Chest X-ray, PA view. Patient: 63 years old, sex M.
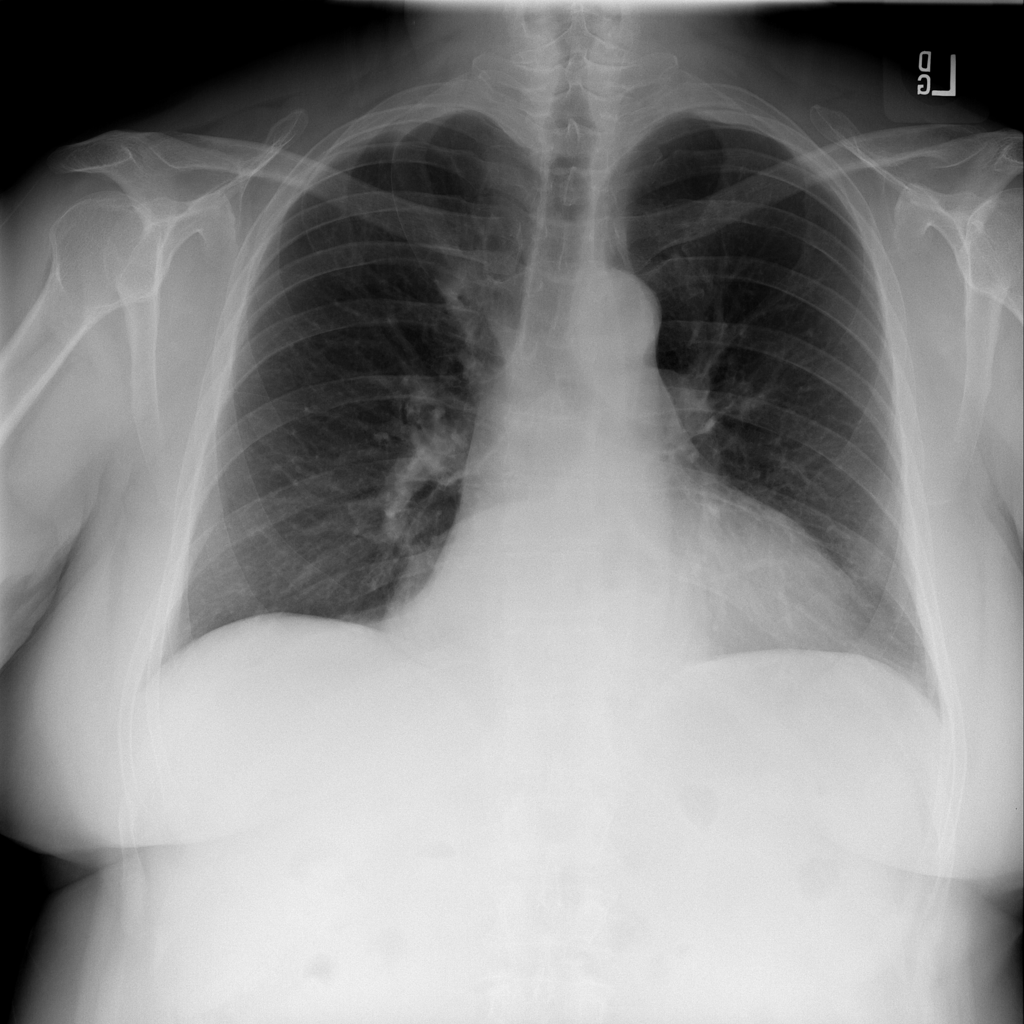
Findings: No Finding